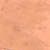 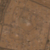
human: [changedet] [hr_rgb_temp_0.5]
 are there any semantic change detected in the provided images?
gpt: The area was urbanized.